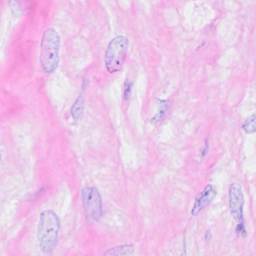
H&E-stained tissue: Breast